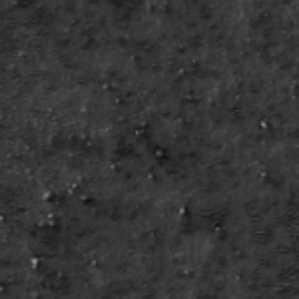
Label: frost